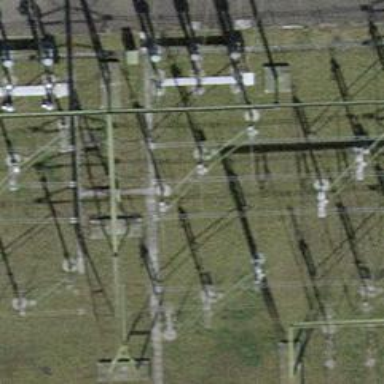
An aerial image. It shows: Switch for power supply.